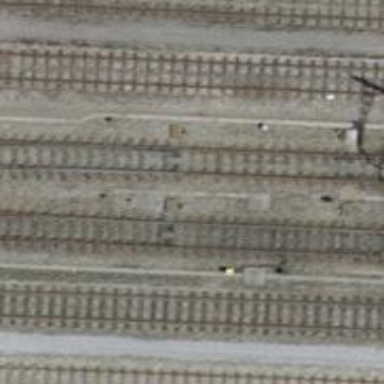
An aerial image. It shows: Railway switch.